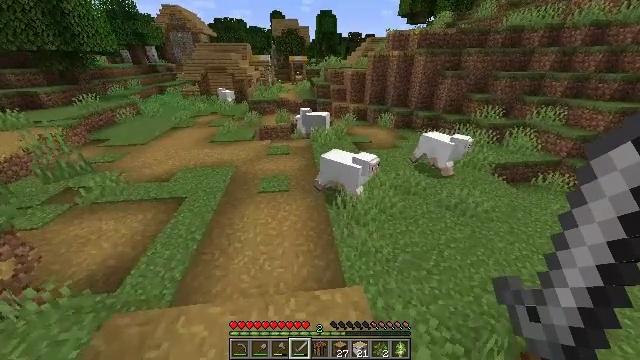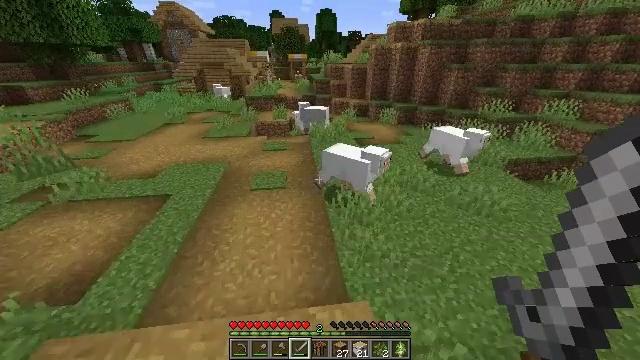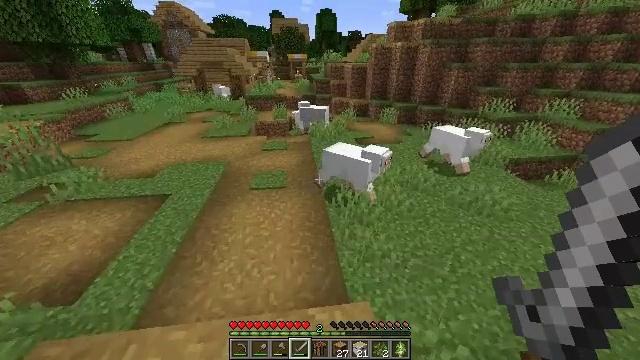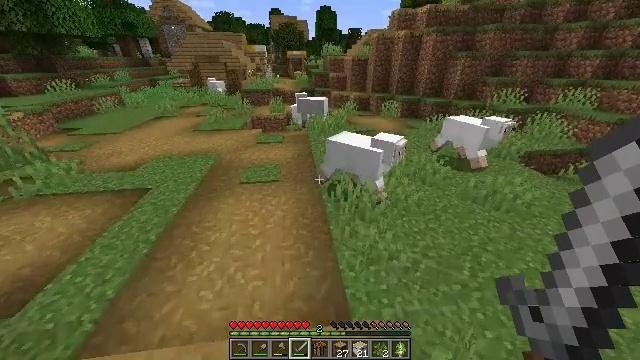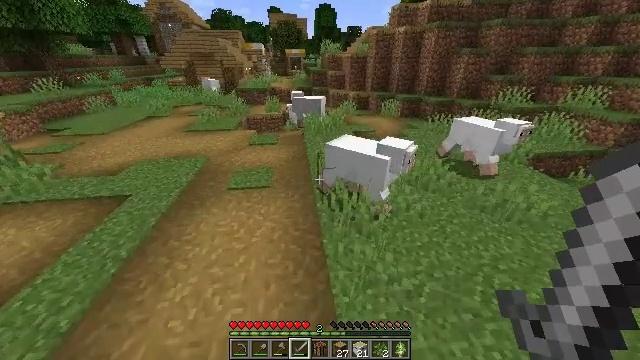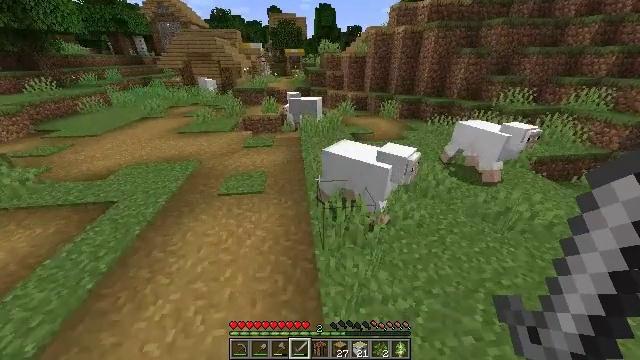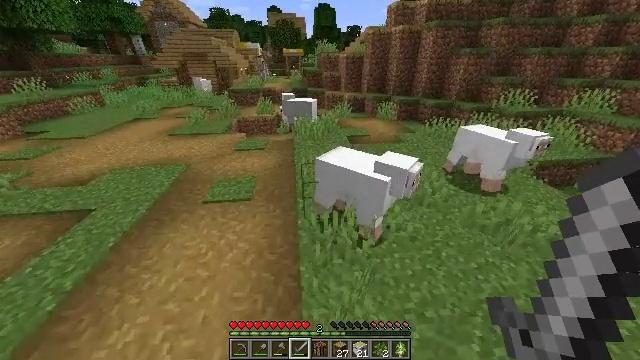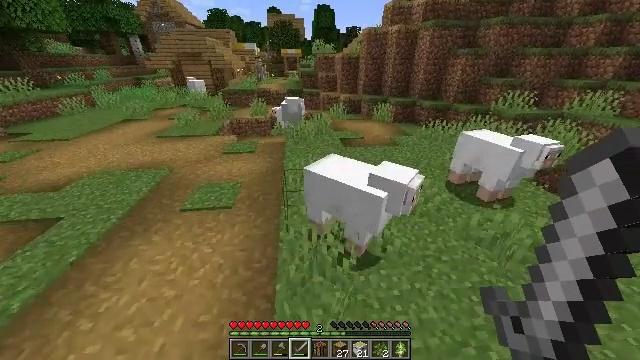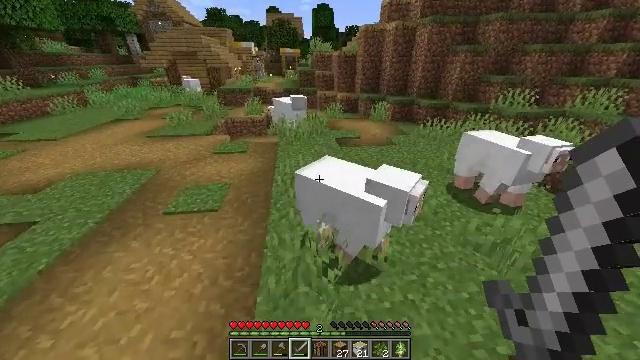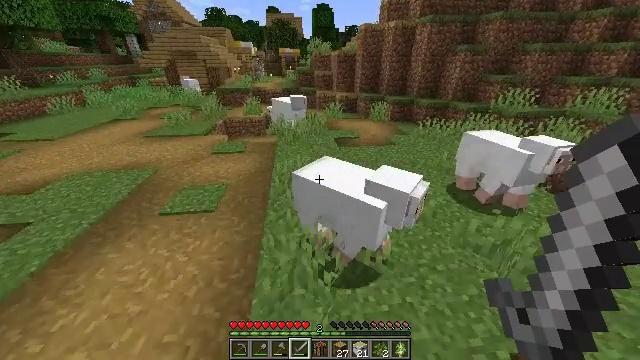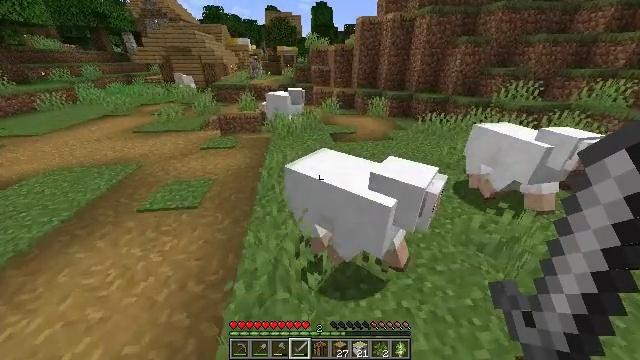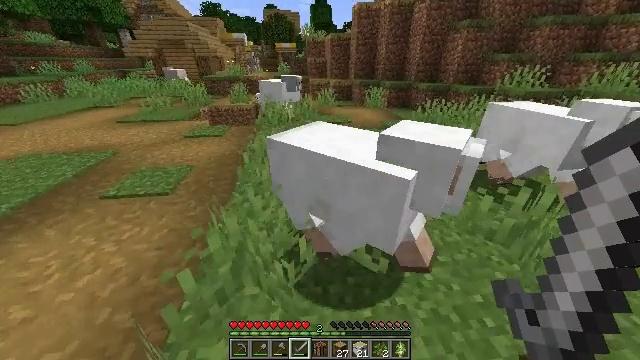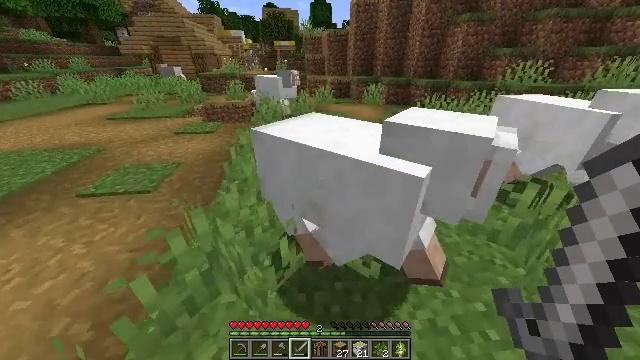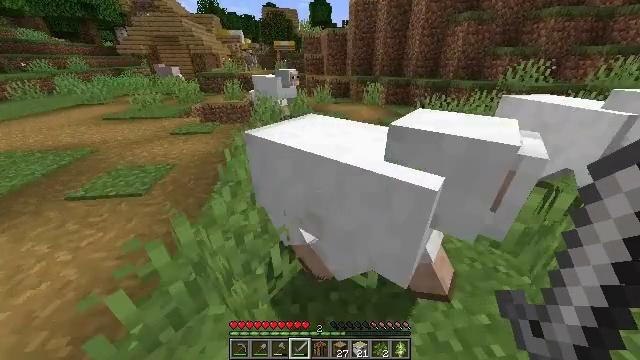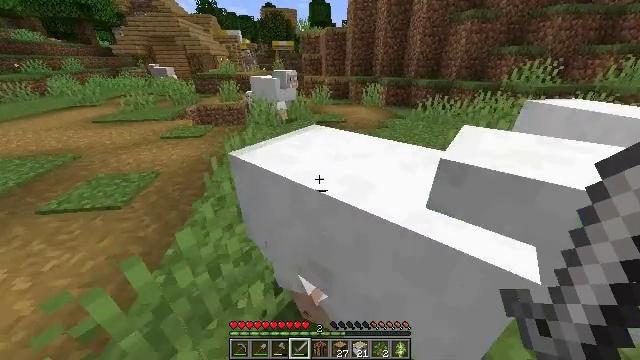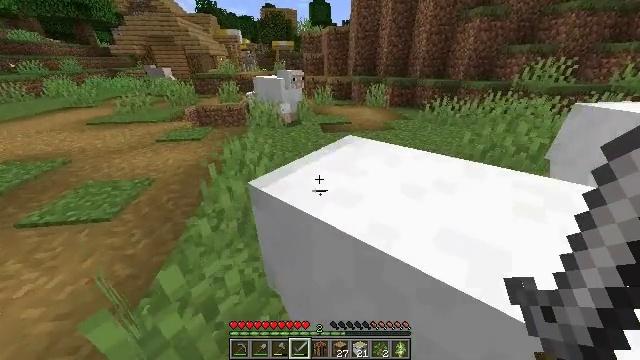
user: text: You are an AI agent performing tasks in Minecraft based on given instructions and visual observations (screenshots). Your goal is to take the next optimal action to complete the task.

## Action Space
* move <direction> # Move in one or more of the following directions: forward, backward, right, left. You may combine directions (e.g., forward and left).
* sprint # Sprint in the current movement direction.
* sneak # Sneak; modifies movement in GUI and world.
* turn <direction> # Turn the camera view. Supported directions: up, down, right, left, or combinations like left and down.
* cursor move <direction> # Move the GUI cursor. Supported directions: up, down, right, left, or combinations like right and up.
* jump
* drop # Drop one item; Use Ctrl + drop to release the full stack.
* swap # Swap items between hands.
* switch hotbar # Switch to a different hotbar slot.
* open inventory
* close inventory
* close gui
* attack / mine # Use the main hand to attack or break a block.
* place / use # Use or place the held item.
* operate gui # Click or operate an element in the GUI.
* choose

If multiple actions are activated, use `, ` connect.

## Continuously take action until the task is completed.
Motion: motion action
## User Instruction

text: Remove the yellow bed.
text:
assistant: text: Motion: move forward and move right
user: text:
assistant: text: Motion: move forward and move right
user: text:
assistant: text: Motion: move forward and move right
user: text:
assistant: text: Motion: move forward and move right
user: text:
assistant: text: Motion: move forward and move right
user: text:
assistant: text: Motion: move forward and move right
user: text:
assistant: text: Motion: move forward and move right
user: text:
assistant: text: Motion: move forward and move right
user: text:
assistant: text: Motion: move forward and move right
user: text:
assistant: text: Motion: move forward and move right
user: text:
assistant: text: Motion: move forward and move right
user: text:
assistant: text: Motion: move forward and move right
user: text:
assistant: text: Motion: move forward
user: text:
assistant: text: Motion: move forward and move left
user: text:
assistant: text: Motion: move forward and move left
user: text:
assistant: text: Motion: move forward and move left, turn left and up
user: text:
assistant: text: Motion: move forward and move left, turn left and up
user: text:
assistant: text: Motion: move forward and move left, turn left and up
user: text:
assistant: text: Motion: move forward and move left, turn left and up
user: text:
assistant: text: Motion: move forward and move left
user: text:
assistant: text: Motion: move forward and move left
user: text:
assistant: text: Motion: move forward and move left
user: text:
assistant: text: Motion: move forward and move left
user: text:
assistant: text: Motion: move forward and move left
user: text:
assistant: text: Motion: move forward and move left
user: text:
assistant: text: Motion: move forward
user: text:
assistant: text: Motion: move forward
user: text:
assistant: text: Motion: move forward
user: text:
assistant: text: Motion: move forward
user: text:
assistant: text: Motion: move forward